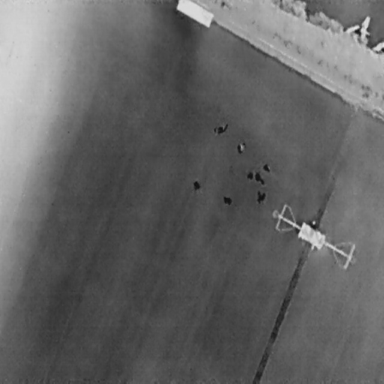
There are eight People in the infrared image.